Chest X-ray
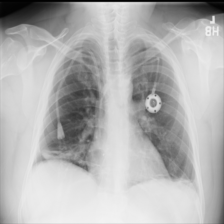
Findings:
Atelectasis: positive
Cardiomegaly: negative
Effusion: negative
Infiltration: negative
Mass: negative
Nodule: negative
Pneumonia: negative
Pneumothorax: negative
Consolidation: negative
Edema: negative
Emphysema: negative
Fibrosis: negative
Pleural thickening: negative
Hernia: negative